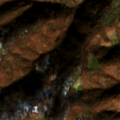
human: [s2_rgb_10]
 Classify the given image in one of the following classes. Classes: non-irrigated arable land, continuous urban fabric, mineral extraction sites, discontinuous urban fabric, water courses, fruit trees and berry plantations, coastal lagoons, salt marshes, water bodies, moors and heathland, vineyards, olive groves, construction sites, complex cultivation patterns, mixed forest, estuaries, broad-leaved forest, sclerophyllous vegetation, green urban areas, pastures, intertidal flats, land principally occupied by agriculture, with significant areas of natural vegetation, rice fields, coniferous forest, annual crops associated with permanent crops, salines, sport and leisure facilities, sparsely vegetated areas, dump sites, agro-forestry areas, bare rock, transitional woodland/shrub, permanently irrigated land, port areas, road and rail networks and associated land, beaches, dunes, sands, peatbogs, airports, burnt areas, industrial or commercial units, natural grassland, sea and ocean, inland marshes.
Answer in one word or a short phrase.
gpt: pastures, broad-leaved forest, transitional woodland/shrub